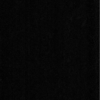
Label: dusty